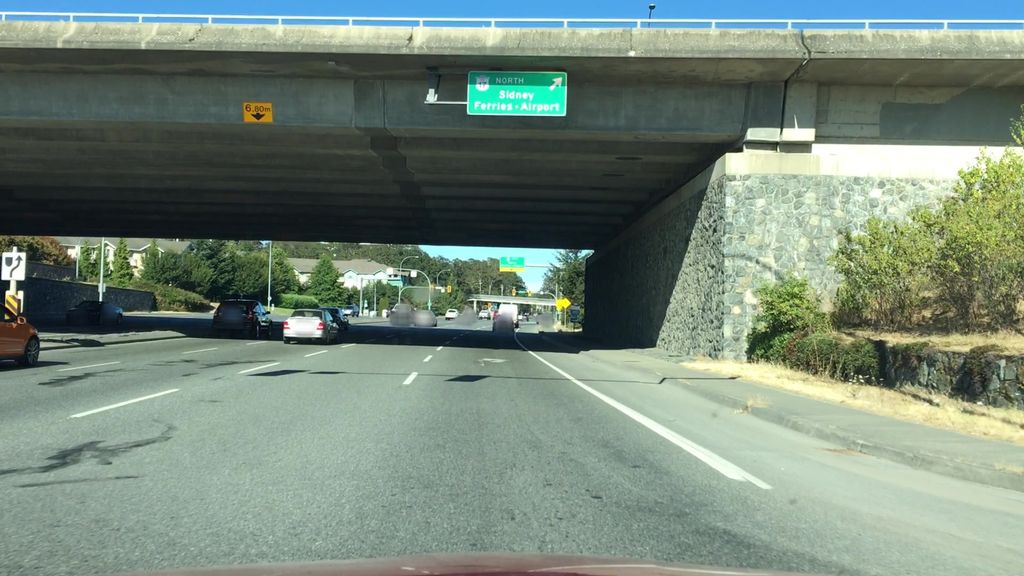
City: victoria